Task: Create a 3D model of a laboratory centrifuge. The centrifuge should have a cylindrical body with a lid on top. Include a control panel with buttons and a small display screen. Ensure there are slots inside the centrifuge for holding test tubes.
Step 224:
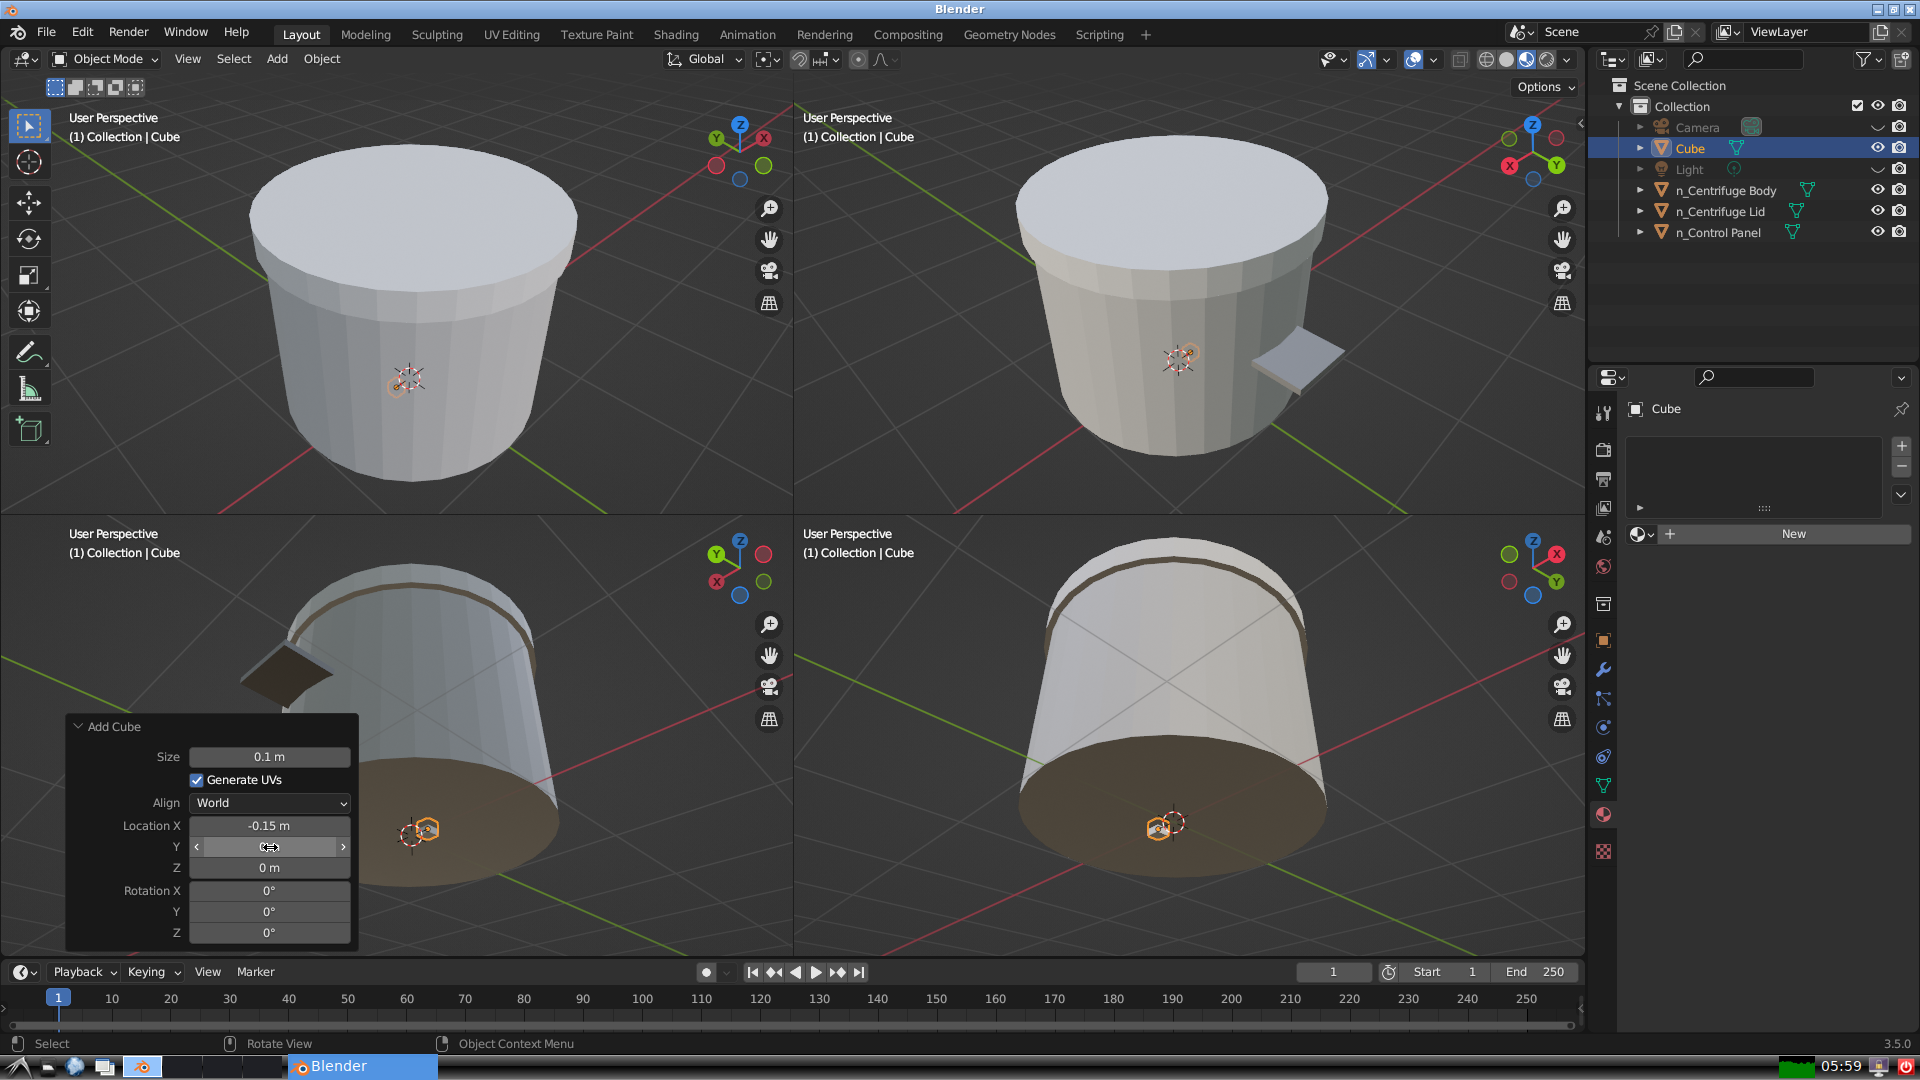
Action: click: no